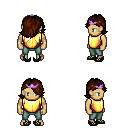
a pixel art fantasy rpg character, male body template, human, tanned skin, gold chest armor, teal pants, brown swoop hairstyle, purple tiara, ghillies, four views (front, back, left, right), 2x2 character sprite sheet, small pixel art, hard edges, no anti-aliasing